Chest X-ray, PA view. Patient: 52 years old, sex M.
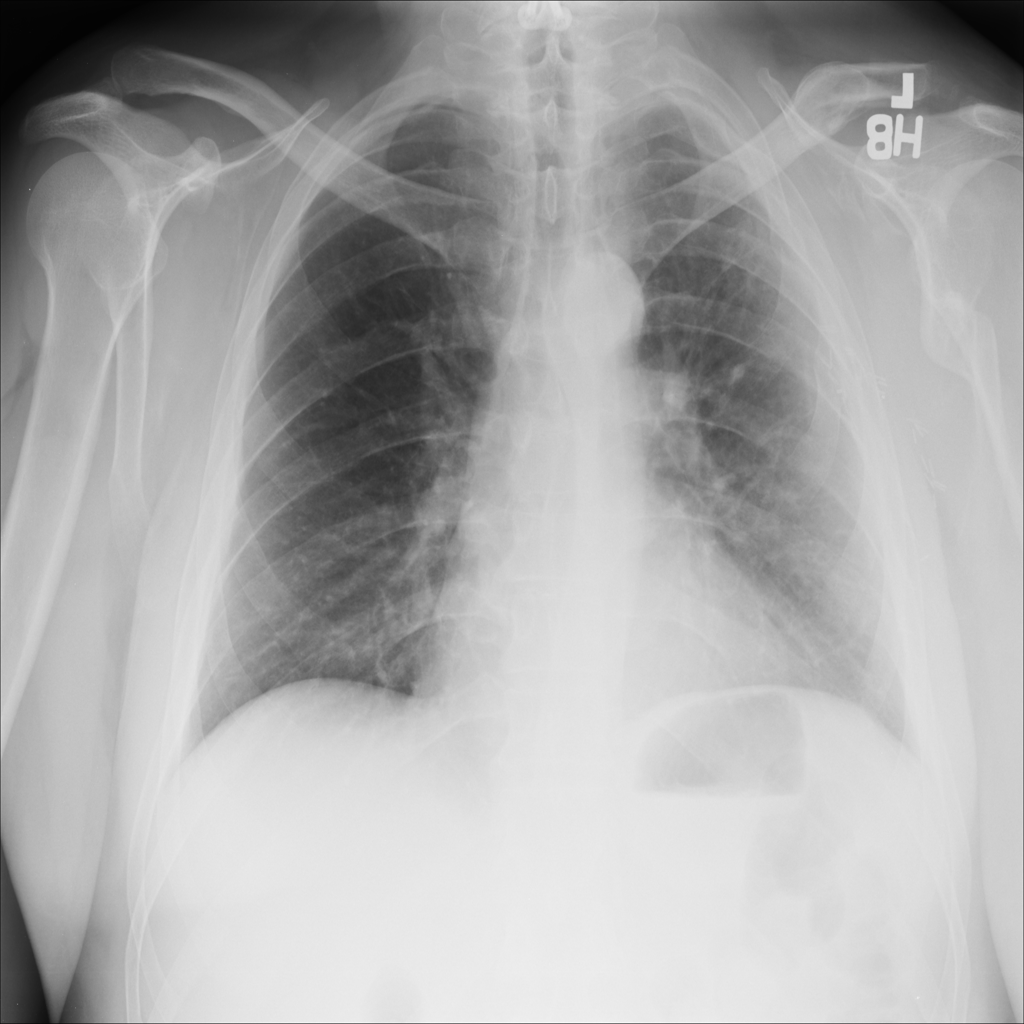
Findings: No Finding